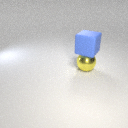
large yellow metal sphere below large blue rubber cube